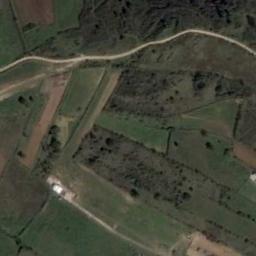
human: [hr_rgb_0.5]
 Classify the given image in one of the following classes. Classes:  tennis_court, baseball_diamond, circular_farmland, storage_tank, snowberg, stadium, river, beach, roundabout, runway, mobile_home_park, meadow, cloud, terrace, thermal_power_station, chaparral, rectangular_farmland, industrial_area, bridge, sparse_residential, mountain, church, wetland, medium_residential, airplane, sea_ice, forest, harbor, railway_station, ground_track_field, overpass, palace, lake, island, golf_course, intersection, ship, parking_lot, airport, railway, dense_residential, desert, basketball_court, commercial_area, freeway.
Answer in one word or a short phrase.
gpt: terrace